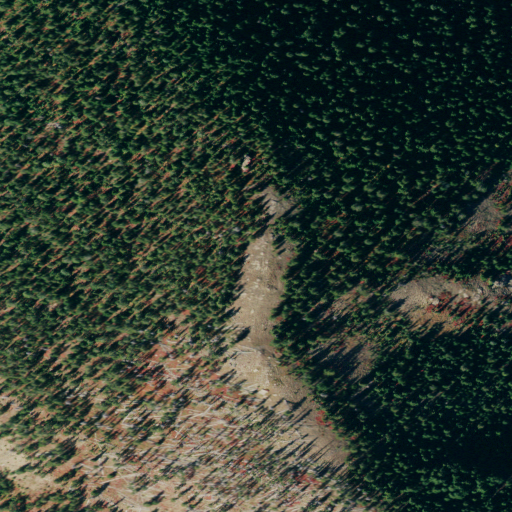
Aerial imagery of mountain in Idaho named Pinchot Butte containing evergreen forest and shrub